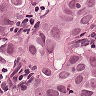
Metastatic tissue present: yes